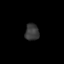
Tissue: skin
Cell type: Epithelial cells
Senescence score: 0.225
Nuclear area (px): 230
Mean DAPI intensity: 56.126